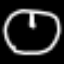
Label: clock